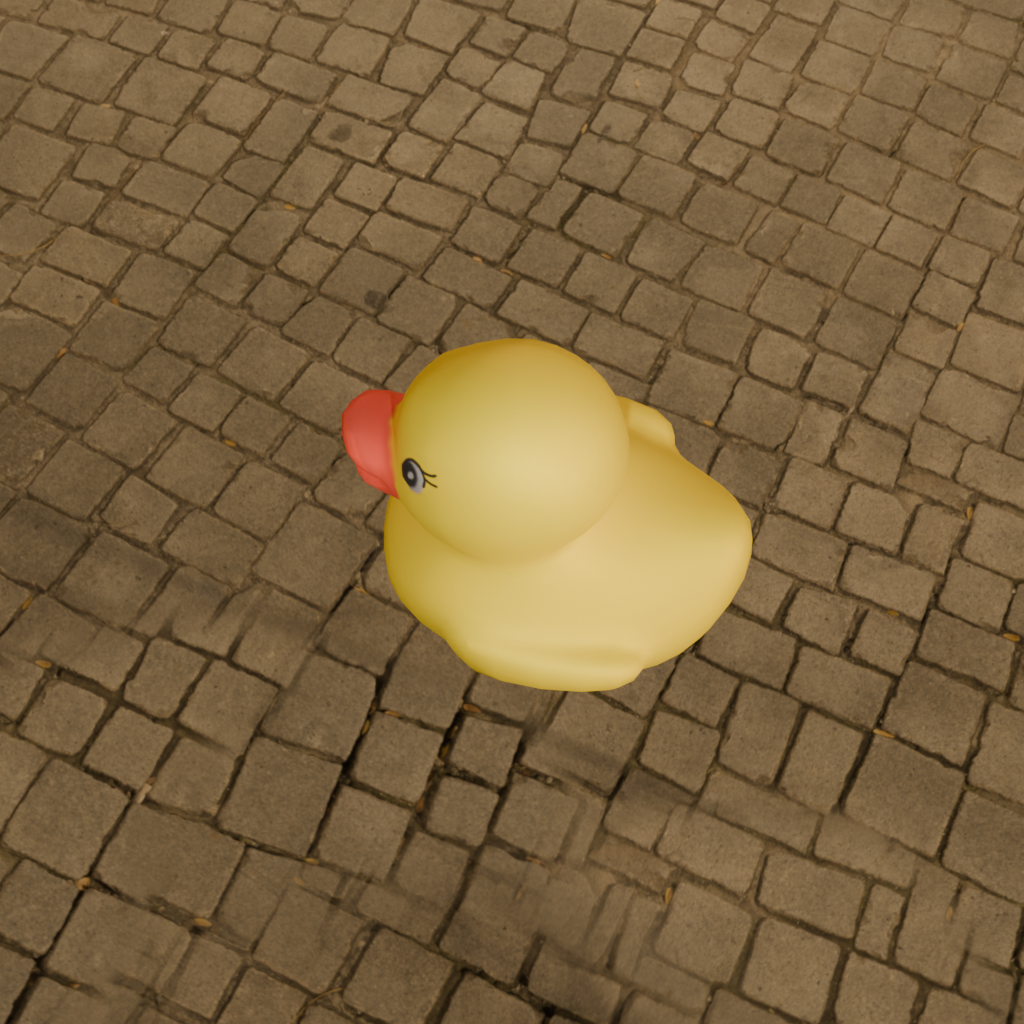
an image of a yellow rubber duck seen from <left_top> in a city square with illuminated trees at night.